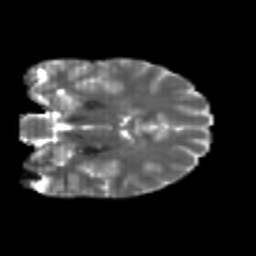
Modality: T2w
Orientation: coronal
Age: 24
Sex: male
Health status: healthy
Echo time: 0.074 s